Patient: sex F, age 67
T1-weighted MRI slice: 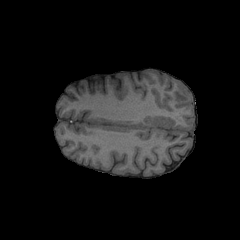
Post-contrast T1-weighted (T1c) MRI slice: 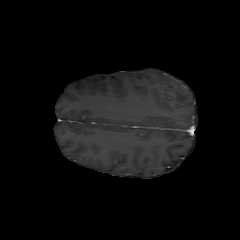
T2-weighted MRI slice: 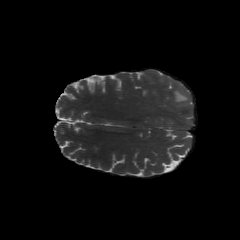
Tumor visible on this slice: yes
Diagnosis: Glioblastoma, IDH-wildtype
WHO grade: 4